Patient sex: F
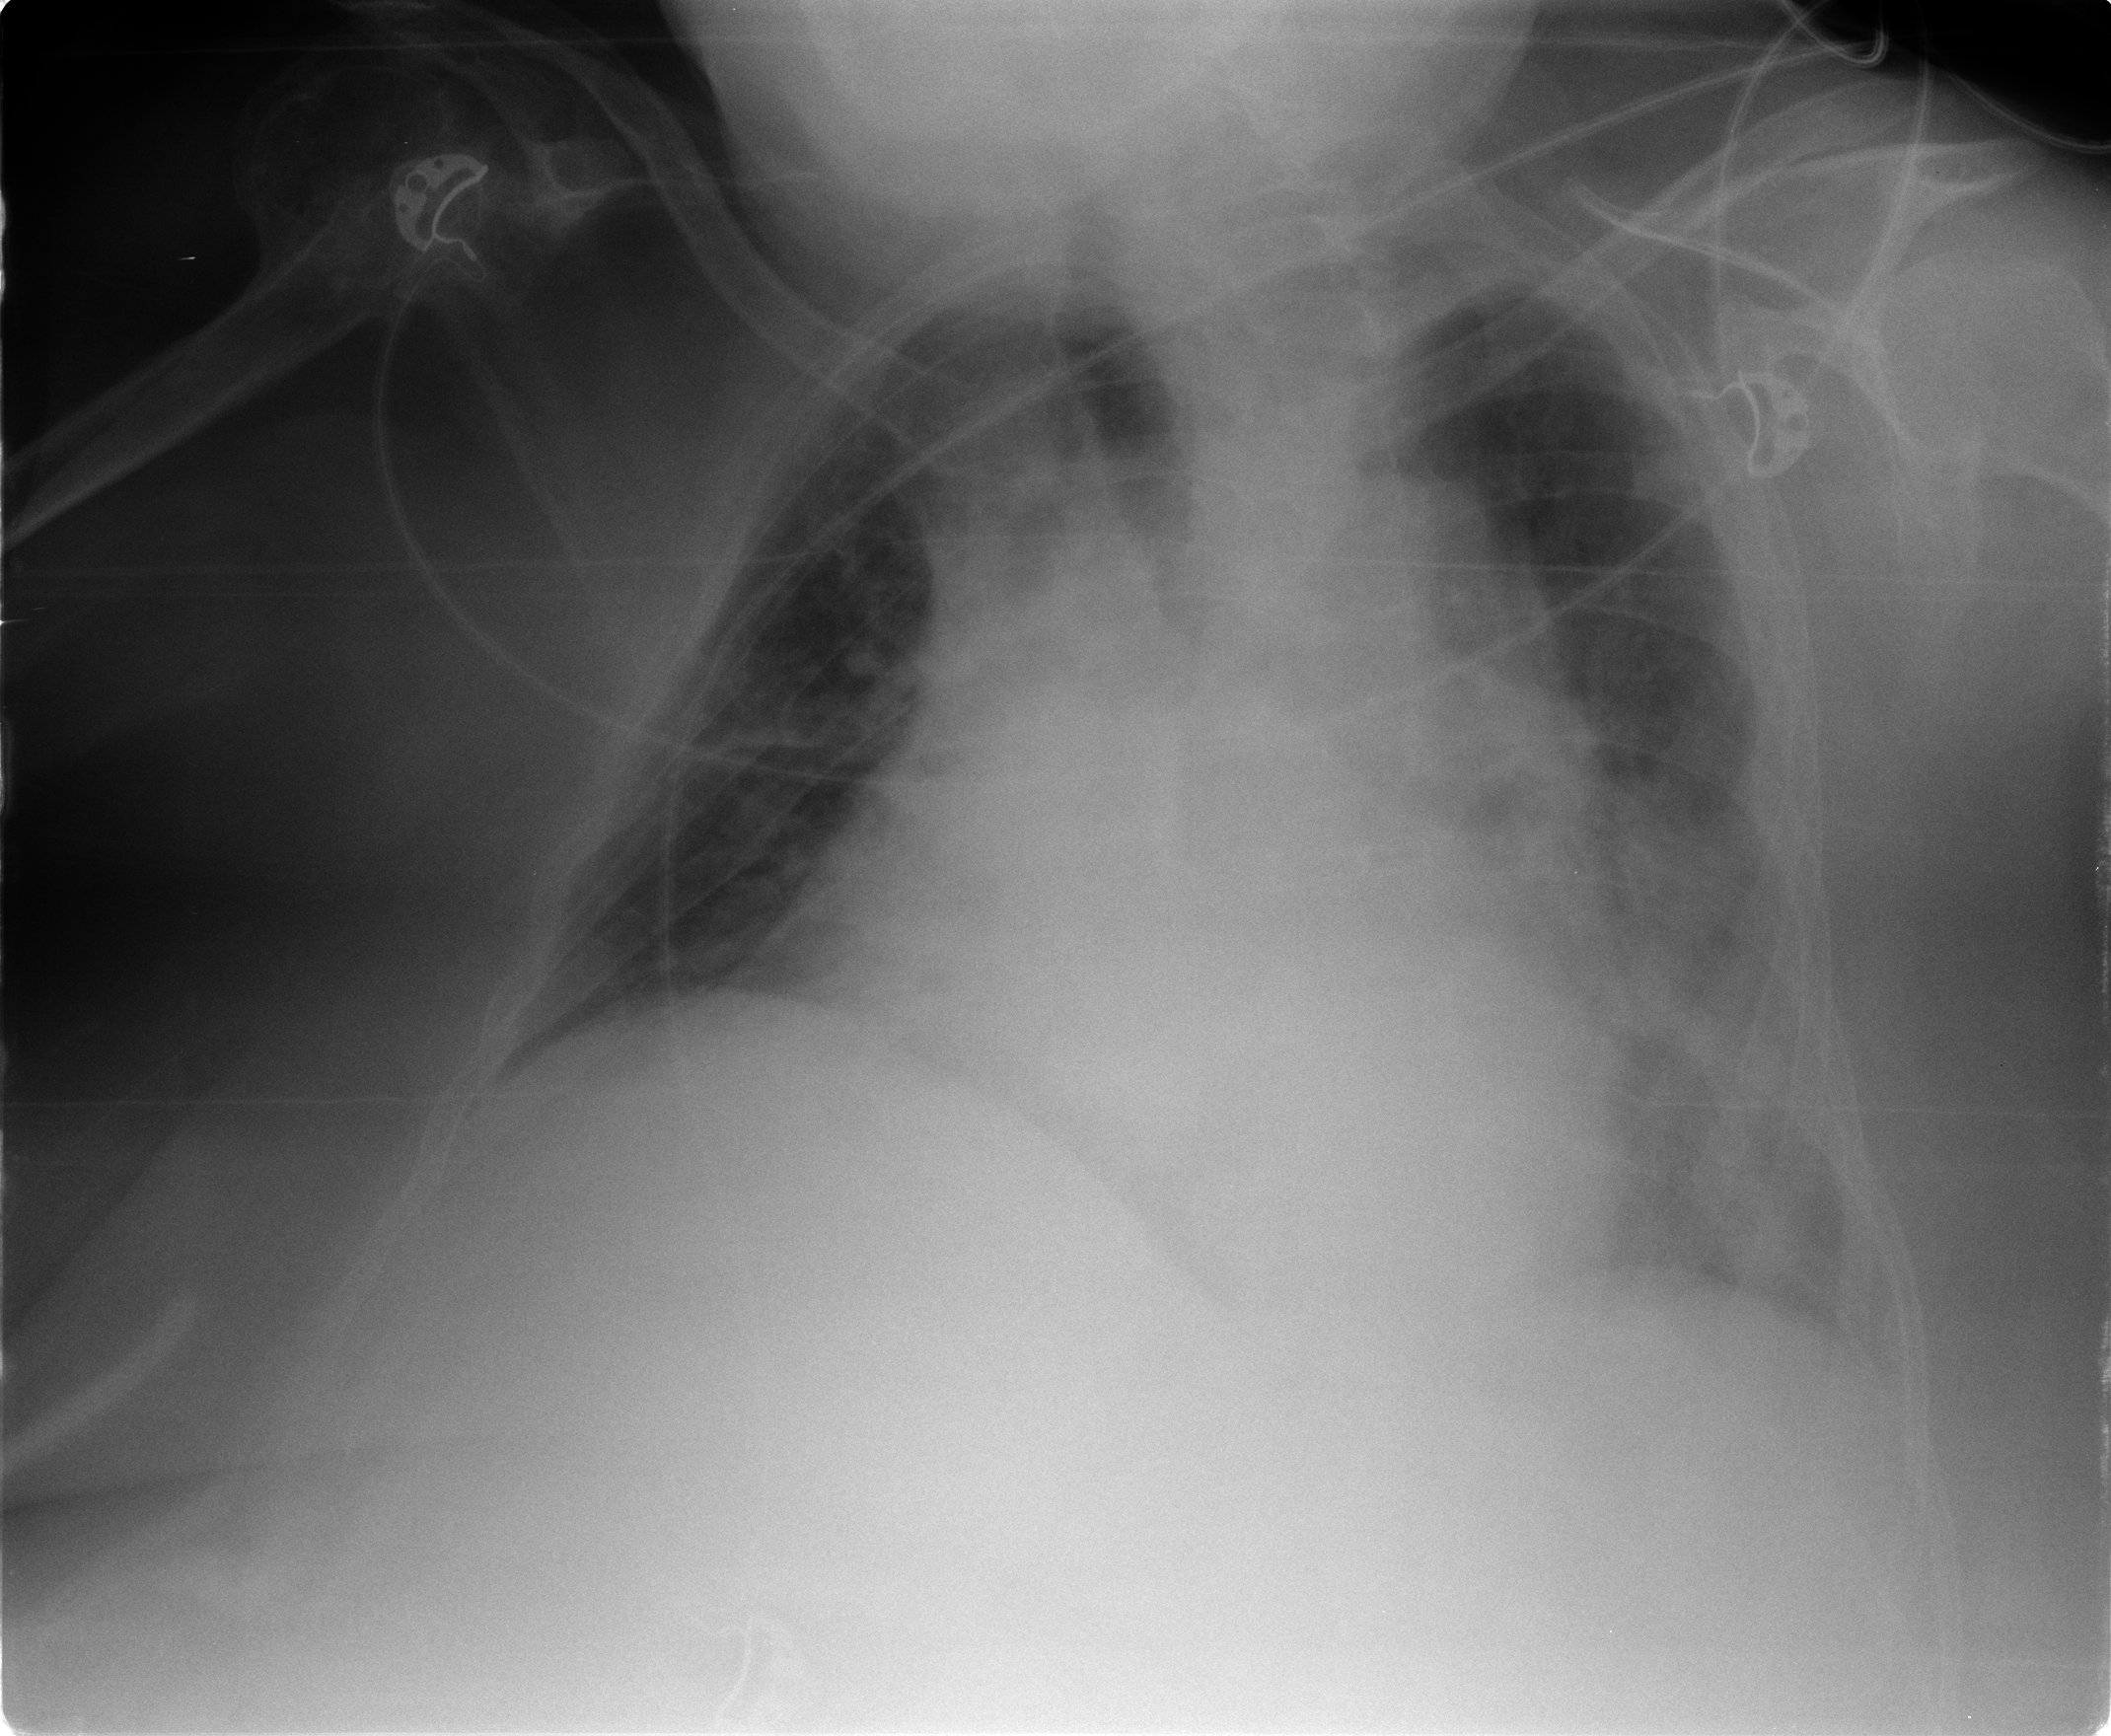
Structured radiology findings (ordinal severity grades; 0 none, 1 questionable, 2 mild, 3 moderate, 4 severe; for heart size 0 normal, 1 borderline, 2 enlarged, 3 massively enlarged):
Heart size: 2
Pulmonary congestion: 0
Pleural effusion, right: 0
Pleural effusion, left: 2
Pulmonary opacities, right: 0
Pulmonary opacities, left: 2
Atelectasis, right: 0
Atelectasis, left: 2